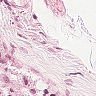
Metastatic tissue present: no